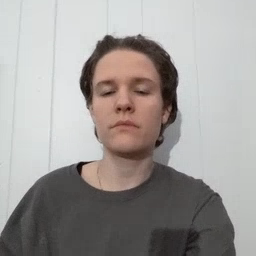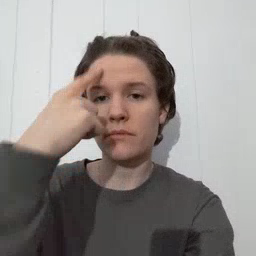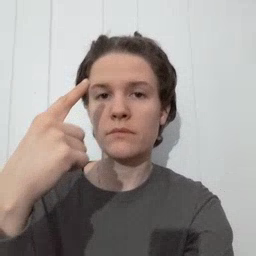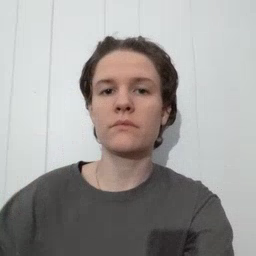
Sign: penny